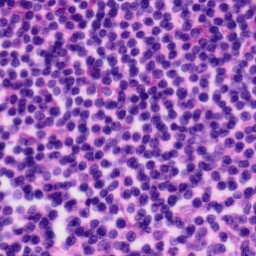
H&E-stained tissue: Tonsil